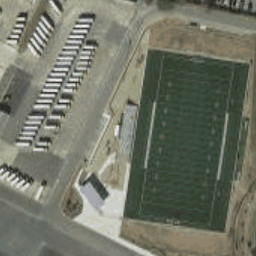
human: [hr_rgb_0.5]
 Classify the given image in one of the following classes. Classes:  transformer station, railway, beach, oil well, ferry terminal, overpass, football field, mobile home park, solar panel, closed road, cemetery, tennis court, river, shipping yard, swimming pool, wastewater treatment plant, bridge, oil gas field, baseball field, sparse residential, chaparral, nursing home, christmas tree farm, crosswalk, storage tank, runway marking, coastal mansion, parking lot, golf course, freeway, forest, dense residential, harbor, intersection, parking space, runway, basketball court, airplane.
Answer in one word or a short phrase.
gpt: football field